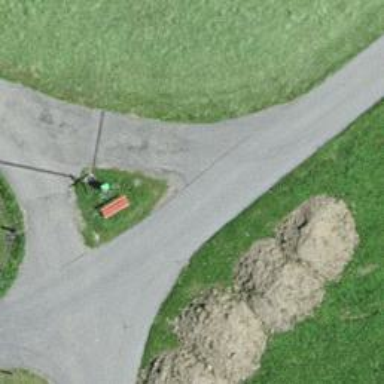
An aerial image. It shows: Well-maintained track road of grade 1.